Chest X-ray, AP view. Patient: 56 years old, sex F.
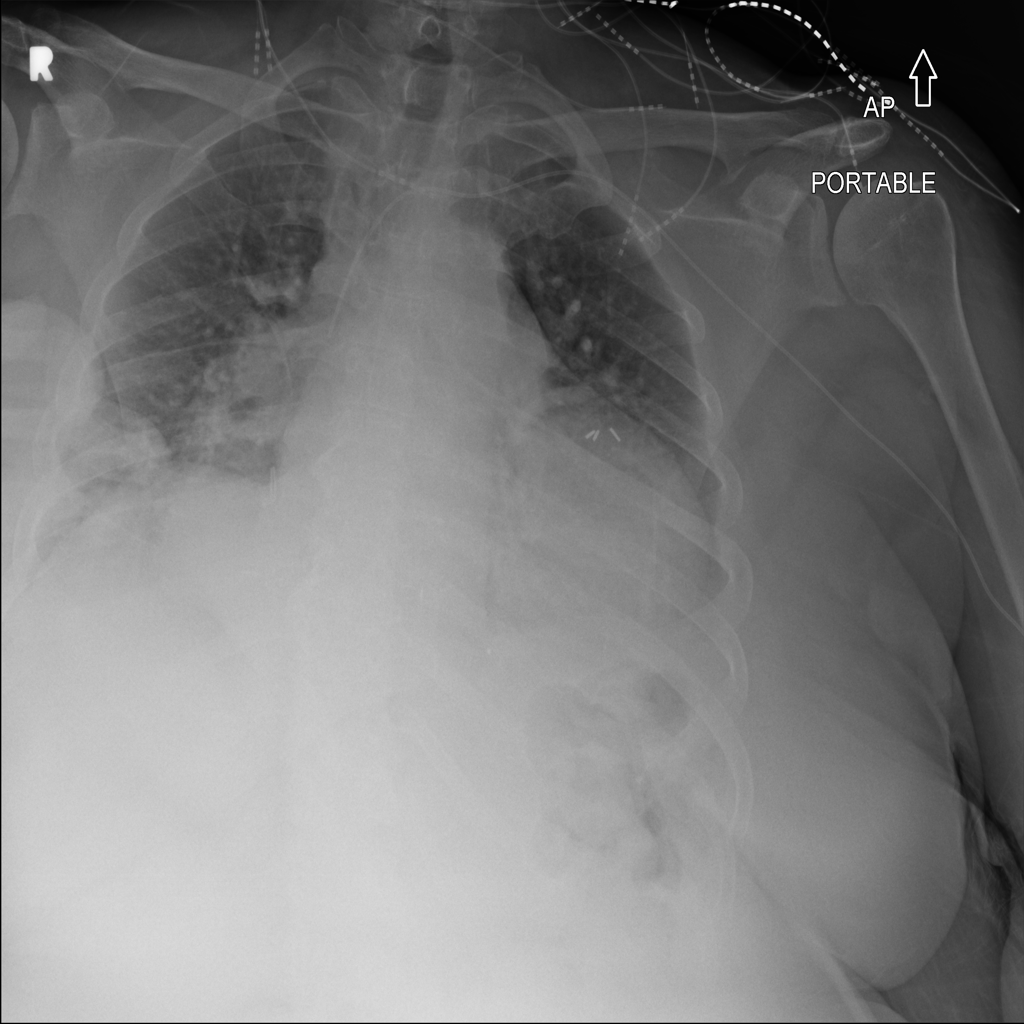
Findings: Atelectasis, Cardiomegaly, Consolidation